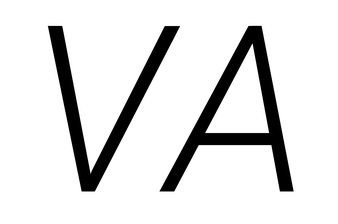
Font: Roboto-Italic_Light_Italic